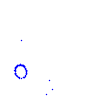
Particle: proton